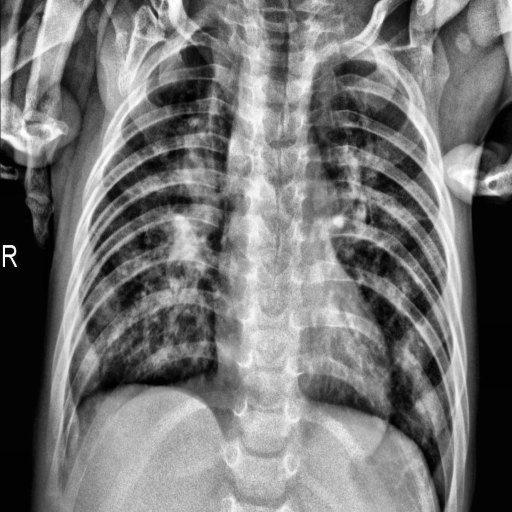
Finding: PNEUMONIA